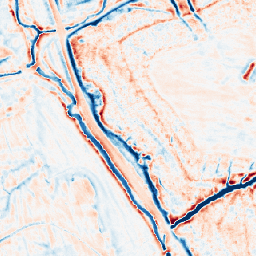
Category: edge_preserving
Decomposition family: bilateral
Decomposition parameters: d: 15
sigma_color: 100
sigma_space: 75
Upsampling method: nearest
Upsampling parameters: scale: 4
Upsampling scale: 4